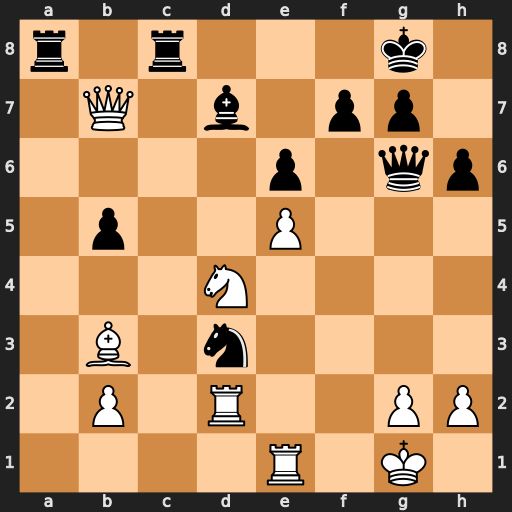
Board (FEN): r1r3k1/1Q1b1pp1/4p1qp/1p2P3/3N4/1B1n4/1P1R2PP/4R1K1
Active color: w
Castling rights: -
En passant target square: -
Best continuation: Bc2 Rxc2 Nxc2